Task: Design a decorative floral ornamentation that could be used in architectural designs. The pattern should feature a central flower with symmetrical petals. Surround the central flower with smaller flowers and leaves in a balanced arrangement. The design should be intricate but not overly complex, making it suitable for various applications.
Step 1421:
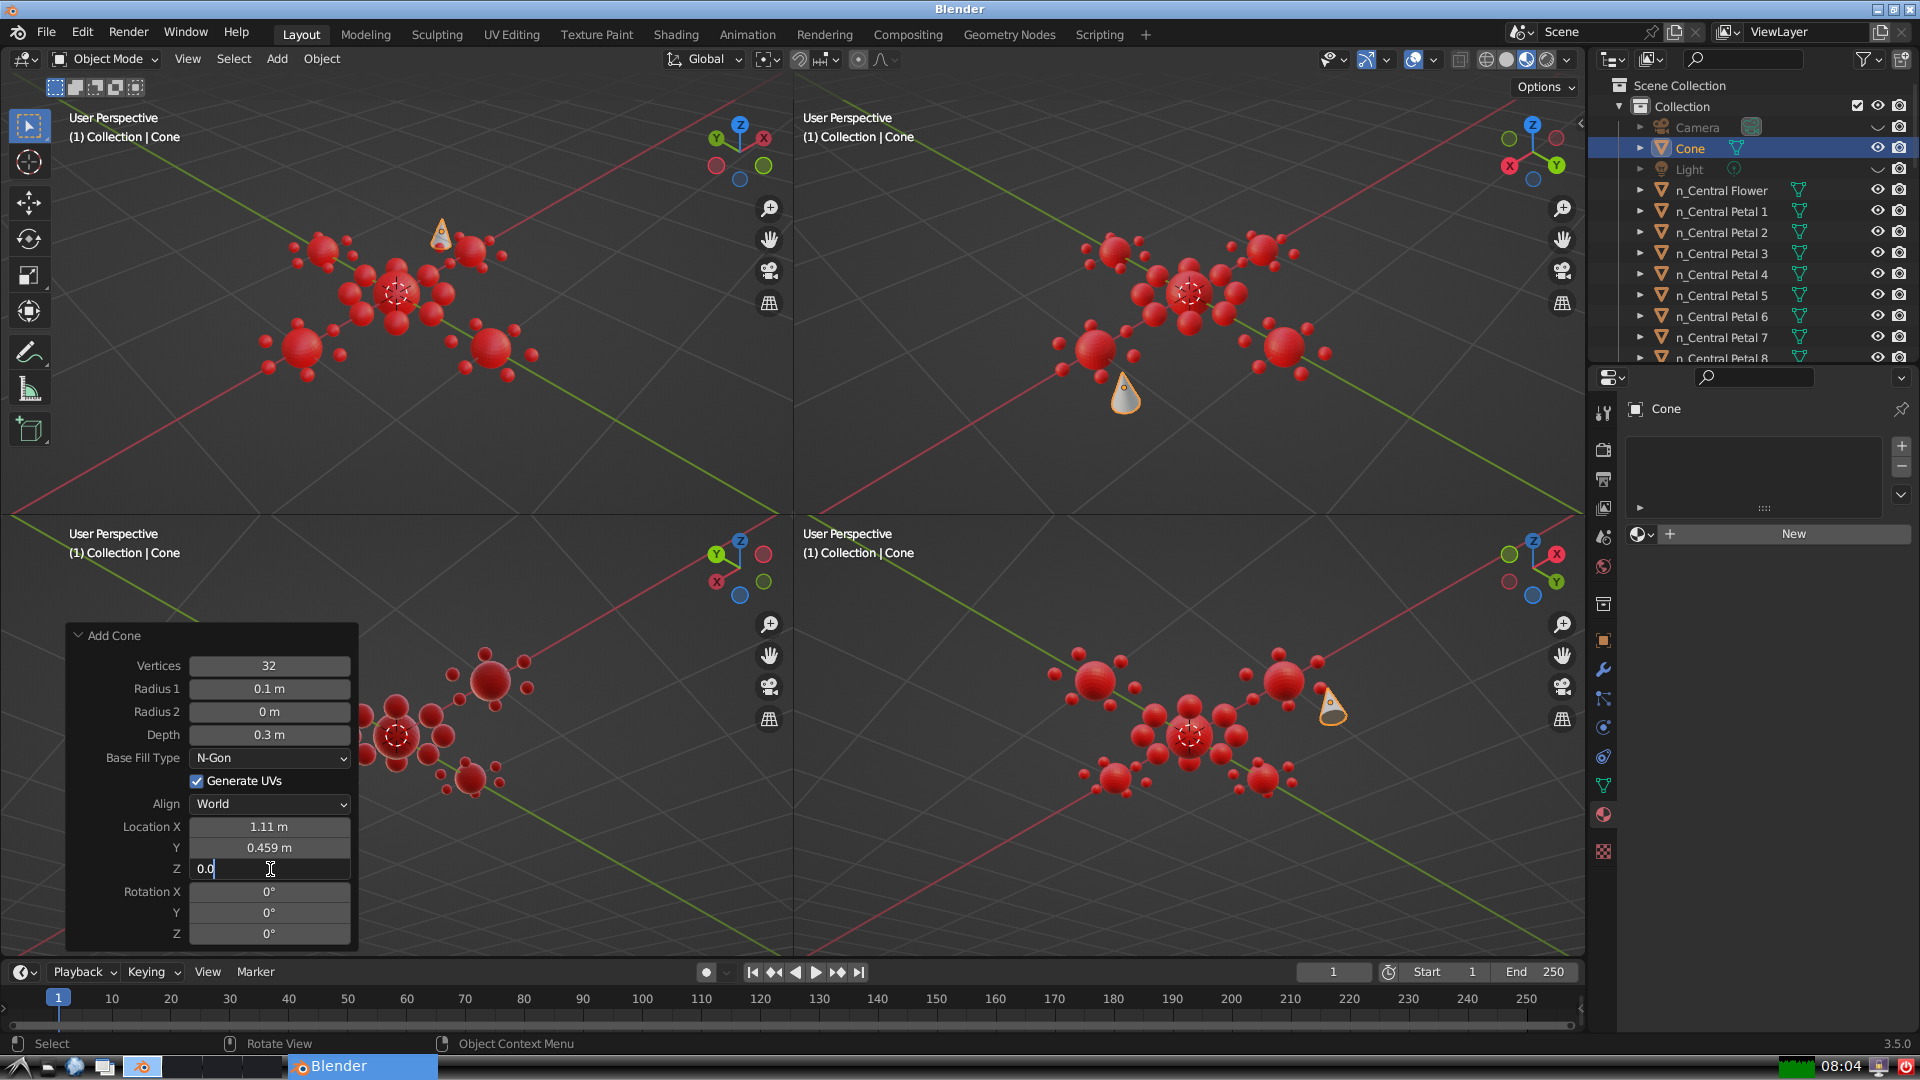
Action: {"key_press": ['Return']}